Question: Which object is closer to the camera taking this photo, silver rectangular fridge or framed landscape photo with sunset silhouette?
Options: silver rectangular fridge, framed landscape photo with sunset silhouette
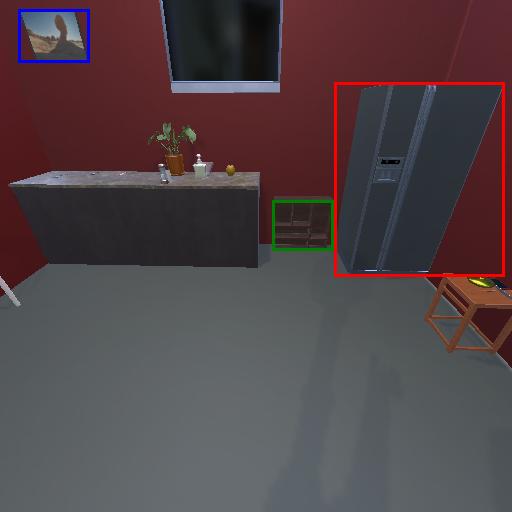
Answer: silver rectangular fridge